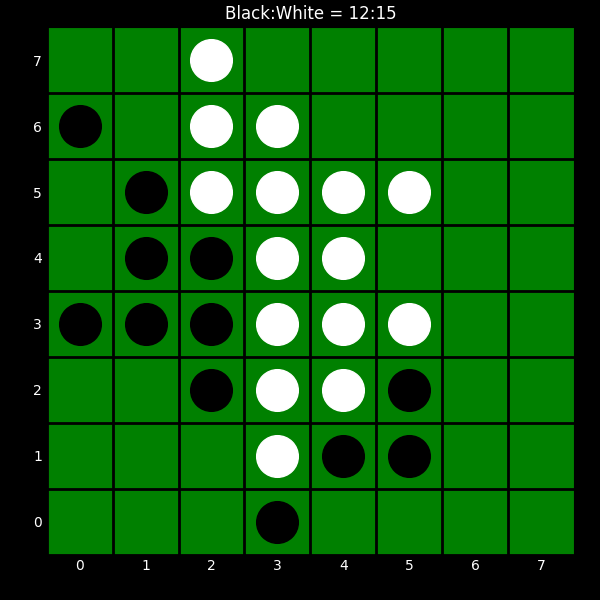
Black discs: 12
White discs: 15